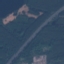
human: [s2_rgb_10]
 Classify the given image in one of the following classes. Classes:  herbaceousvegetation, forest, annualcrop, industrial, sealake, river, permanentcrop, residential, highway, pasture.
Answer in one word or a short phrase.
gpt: Highway